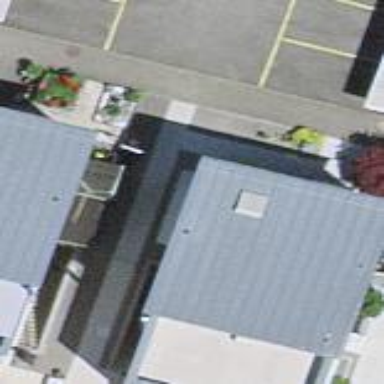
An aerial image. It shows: Residential building.